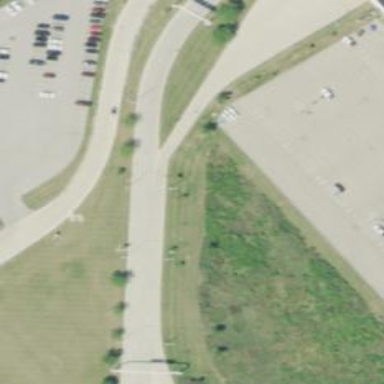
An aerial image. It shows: Secondary link road.